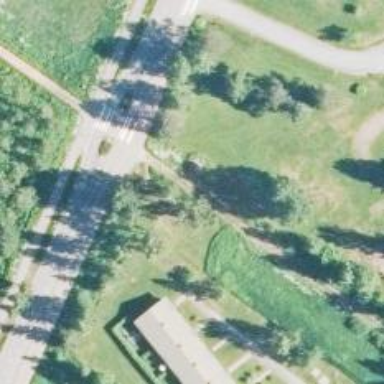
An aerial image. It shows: Cycleway.